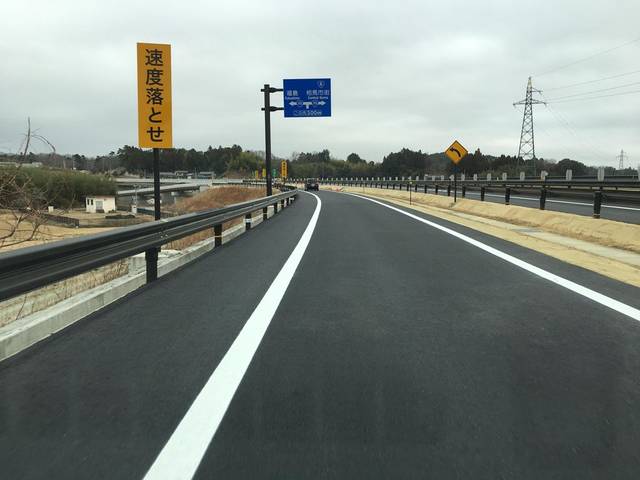
Region: Japan
Coordinates: 37.781, 140.902